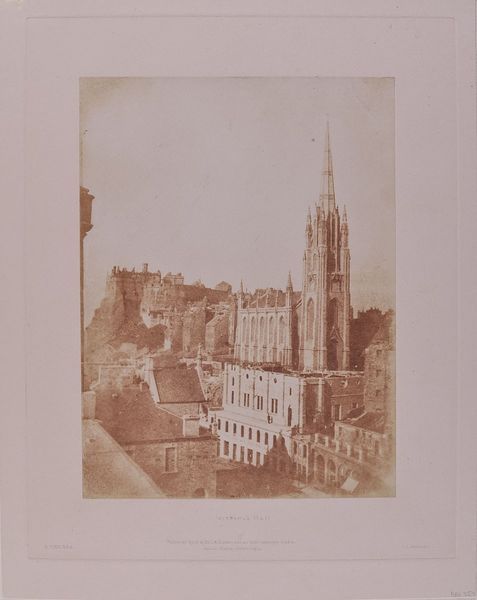
Titel: Victoria Hall
Künstler: David Octavius Hill
Standort: Hamburg
Institution: Museum für Kunst und Gewerbe Hamburg
Schlagwörter: stadt, haus, schloss, kirche, ort, dorf, foto, fotografie, photographie, stadtansicht, wohnhaus, burg, photo, karton, castle, architekturfotografie, etagenhaus, aussenbau, edinburgh, lichtbild, church, historische, architekturphotographie, bildwerke, angewandte und bildende kunst, hessische systematik, schwarzweißpositivverfahren, silbersalzverfahren, schwarzweißfotografie, gebäude, örtlichkeit, straße, stätte, wohngebäude, kalotypie, talbotypie, highland, tolbooth